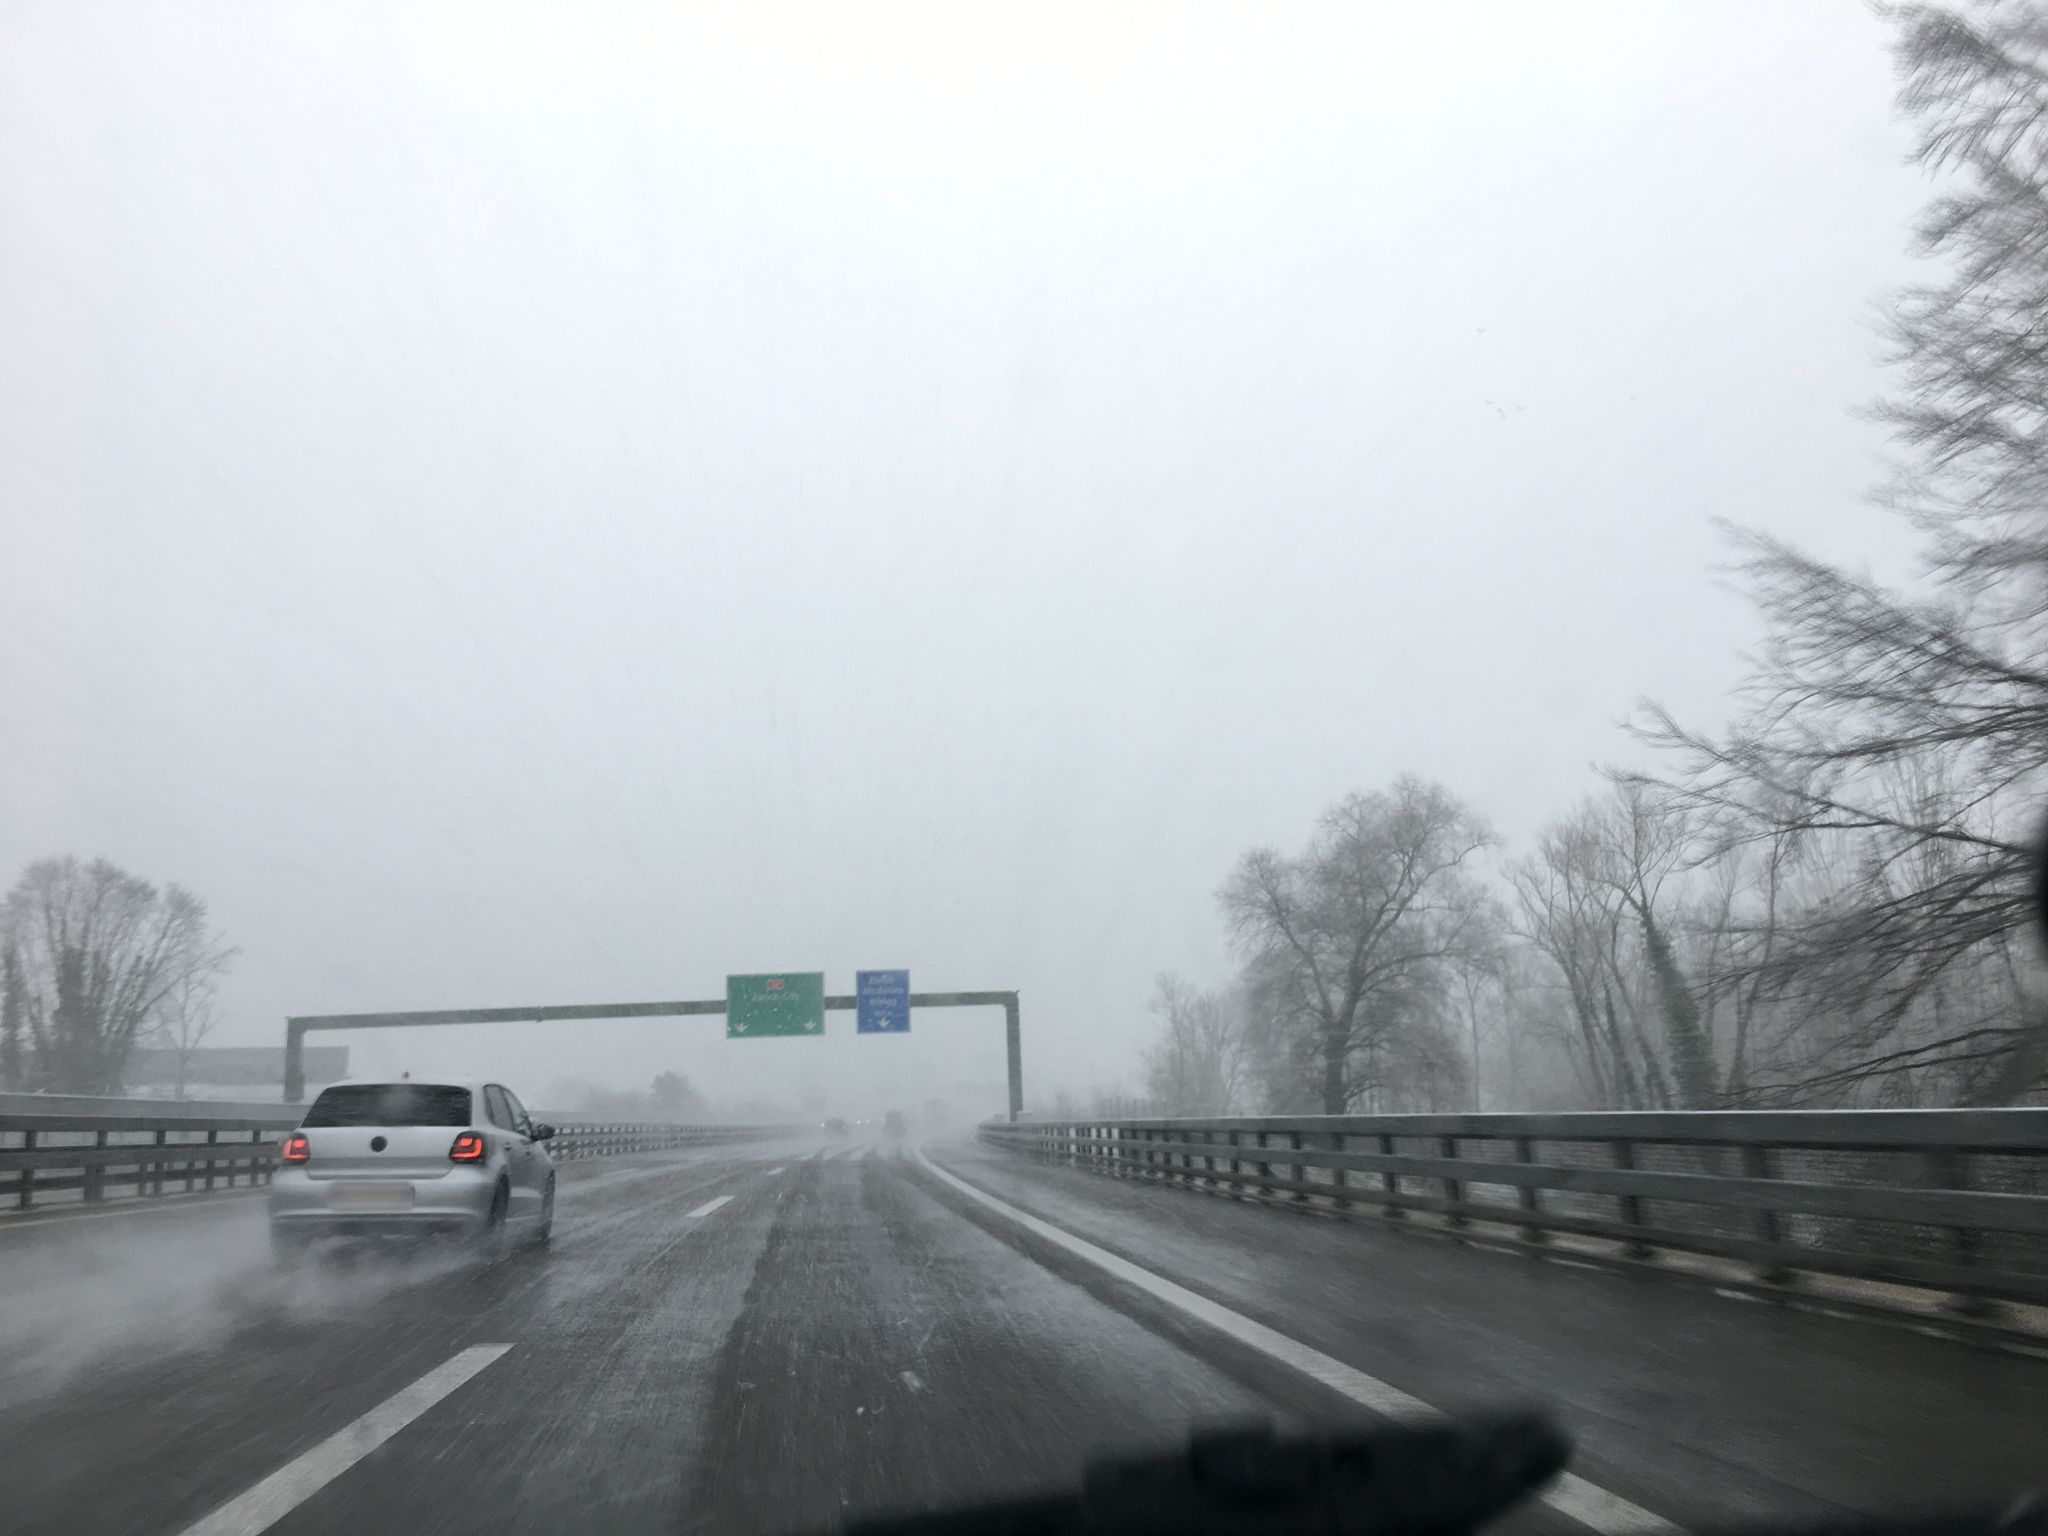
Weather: snowy
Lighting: day
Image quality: slightly poor
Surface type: driving surface
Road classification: track, steps, footway
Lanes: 3, 4
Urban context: urban centre
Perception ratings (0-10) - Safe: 2.62, Lively: 2.58, Beautiful: 5.51, Boring: 3.5, Depressing: 5.38, Wealthy: 1.73